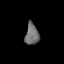
Tissue: prostate
Cell type: T cells
Senescence score: 0.3051
Nuclear area (px): 286
Mean DAPI intensity: 109.367